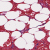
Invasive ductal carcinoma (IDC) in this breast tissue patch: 0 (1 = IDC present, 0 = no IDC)